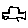
Label: car